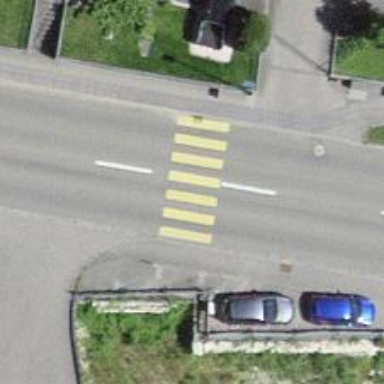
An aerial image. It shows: Uncontrolled road crossing.